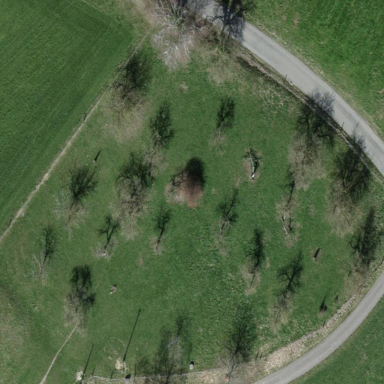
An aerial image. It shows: Orchard.